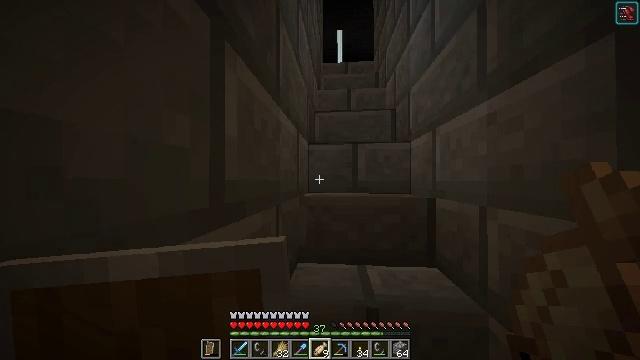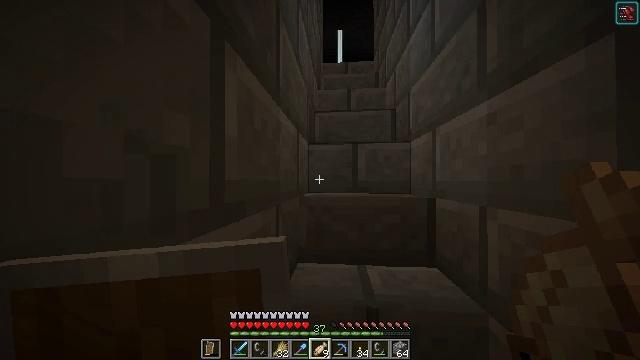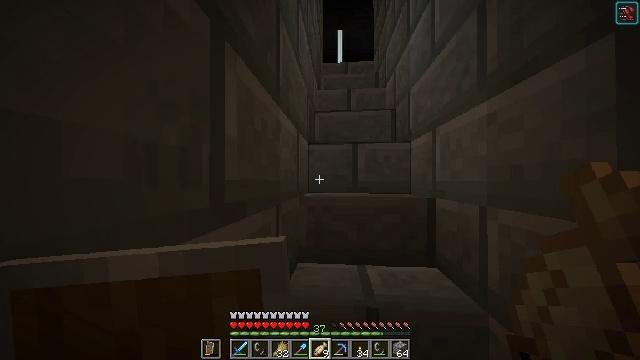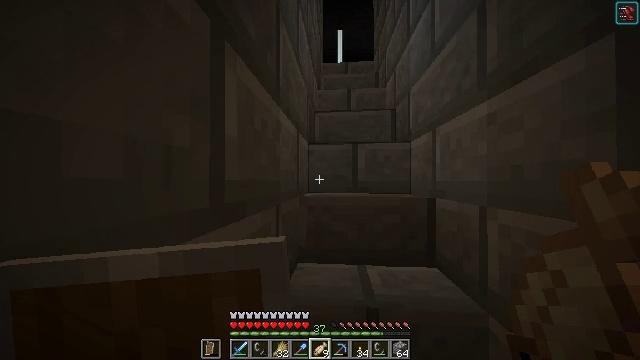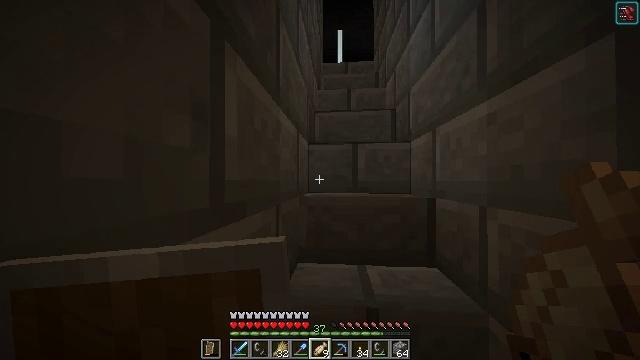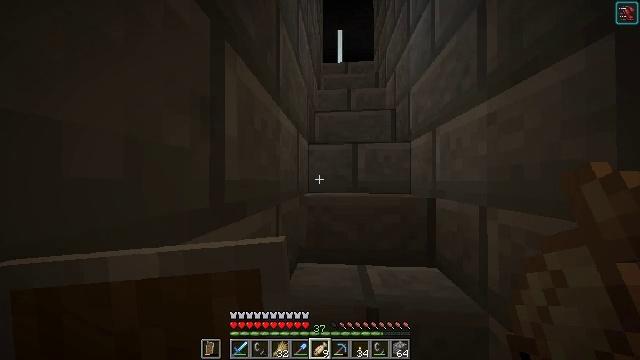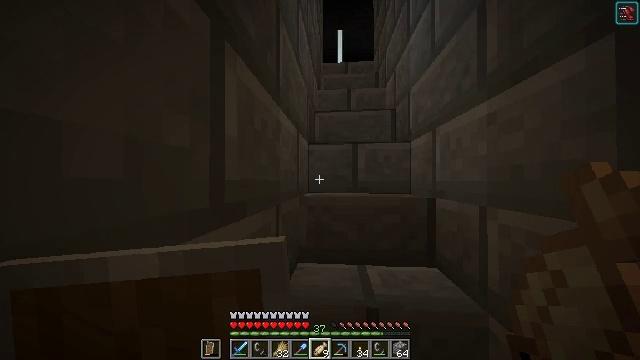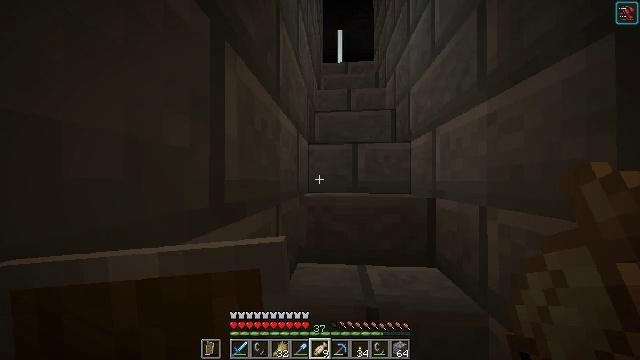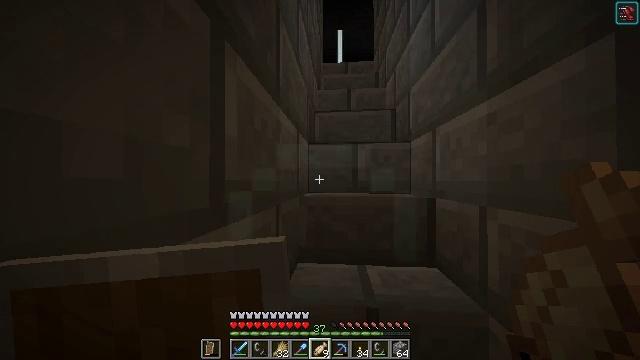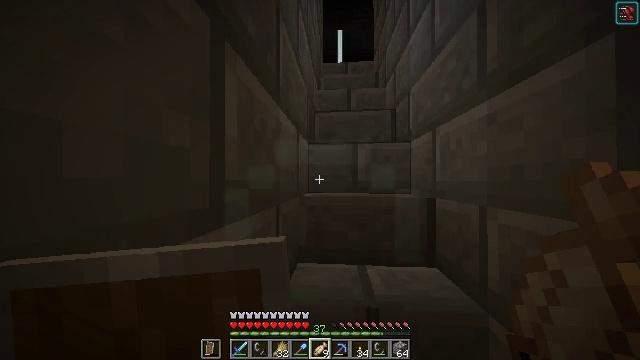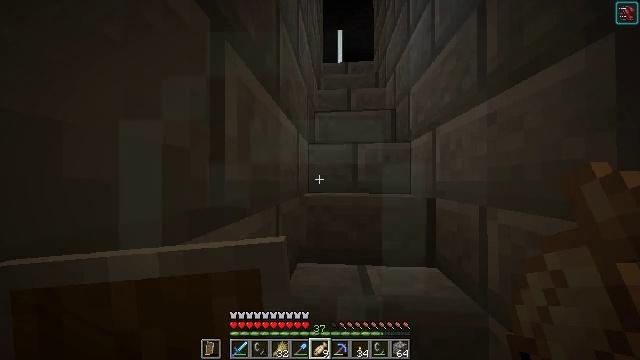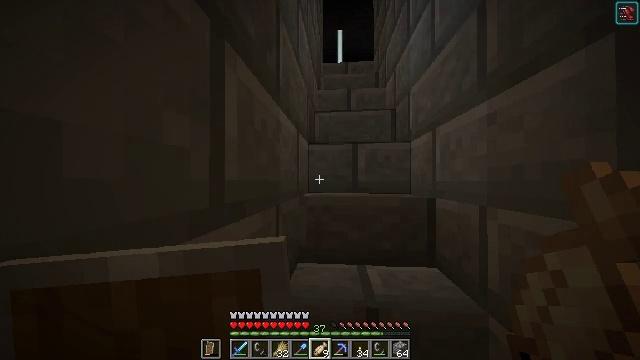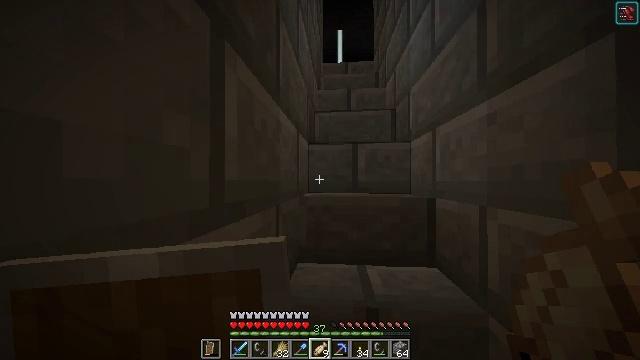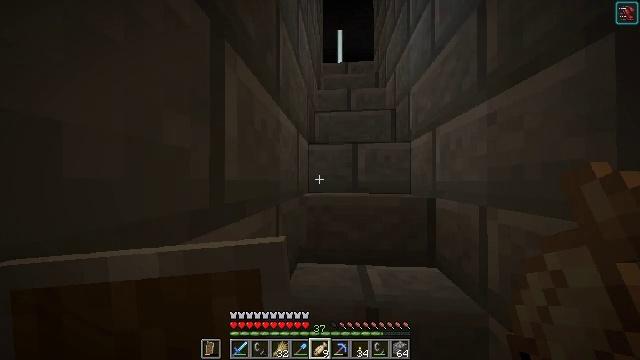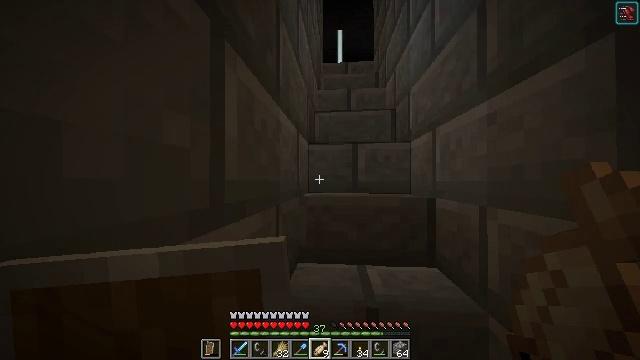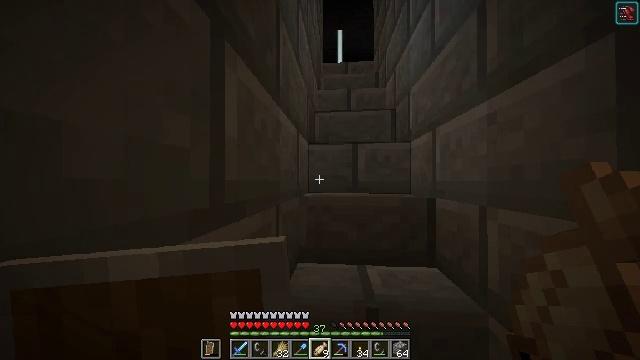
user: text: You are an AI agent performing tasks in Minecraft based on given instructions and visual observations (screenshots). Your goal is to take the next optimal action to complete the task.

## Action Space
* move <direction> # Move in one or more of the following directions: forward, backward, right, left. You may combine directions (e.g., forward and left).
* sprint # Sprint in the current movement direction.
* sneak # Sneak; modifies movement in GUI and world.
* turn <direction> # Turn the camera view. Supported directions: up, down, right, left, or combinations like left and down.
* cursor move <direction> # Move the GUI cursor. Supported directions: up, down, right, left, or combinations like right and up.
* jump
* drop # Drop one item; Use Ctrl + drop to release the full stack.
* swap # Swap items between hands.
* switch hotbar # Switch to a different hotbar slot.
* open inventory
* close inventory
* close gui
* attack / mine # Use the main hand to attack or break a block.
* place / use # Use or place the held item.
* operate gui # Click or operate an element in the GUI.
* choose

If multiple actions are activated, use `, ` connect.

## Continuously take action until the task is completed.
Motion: motion action
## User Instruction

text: Make polished blackstone in the crafting table.
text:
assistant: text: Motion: no_op
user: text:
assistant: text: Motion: no_op
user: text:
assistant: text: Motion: no_op
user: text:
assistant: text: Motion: no_op
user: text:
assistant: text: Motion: no_op
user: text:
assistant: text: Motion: no_op
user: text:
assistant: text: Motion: no_op
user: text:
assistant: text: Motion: no_op
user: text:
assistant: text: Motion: no_op
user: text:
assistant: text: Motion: no_op
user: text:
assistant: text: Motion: no_op
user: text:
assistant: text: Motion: no_op
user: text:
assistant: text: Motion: no_op
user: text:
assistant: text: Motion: no_op
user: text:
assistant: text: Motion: no_op
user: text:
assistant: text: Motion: no_op
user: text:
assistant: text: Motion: no_op
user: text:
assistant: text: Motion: no_op
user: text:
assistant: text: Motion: no_op
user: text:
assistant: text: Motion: no_op
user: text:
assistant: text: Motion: no_op
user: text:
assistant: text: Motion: no_op
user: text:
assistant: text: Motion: no_op
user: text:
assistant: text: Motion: no_op
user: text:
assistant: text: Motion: no_op
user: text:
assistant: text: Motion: no_op
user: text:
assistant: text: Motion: no_op
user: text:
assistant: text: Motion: no_op
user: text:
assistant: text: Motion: no_op
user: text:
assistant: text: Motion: no_op